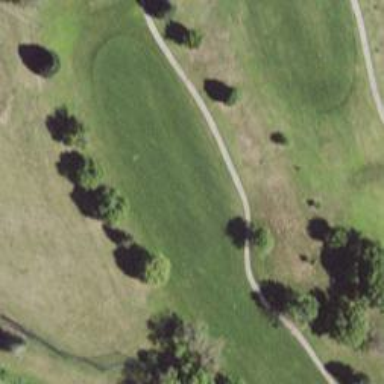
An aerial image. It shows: Pathway for golfing.